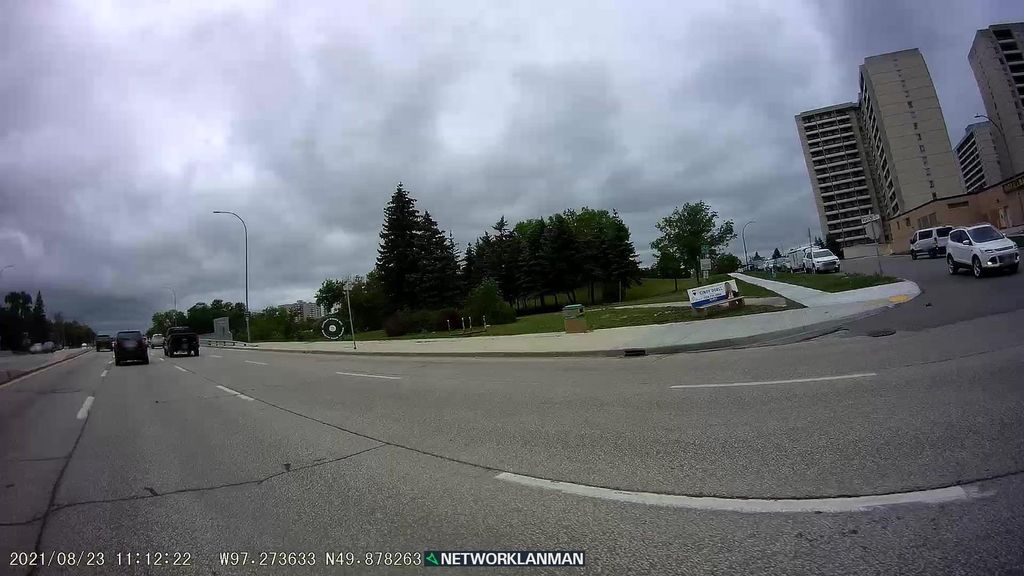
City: winnipeg